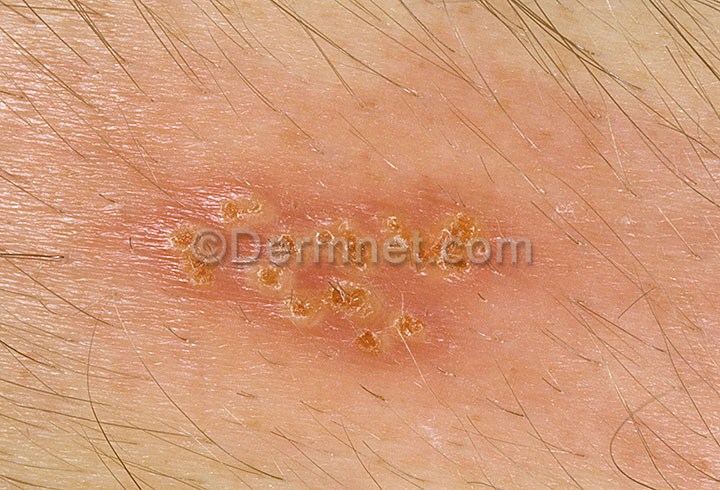
Disease: Warts Molluscum and other Viral Infections